Aerial crown-view tile of a tropical tree (Barro Colorado Island, Panama), acquired 20240813:
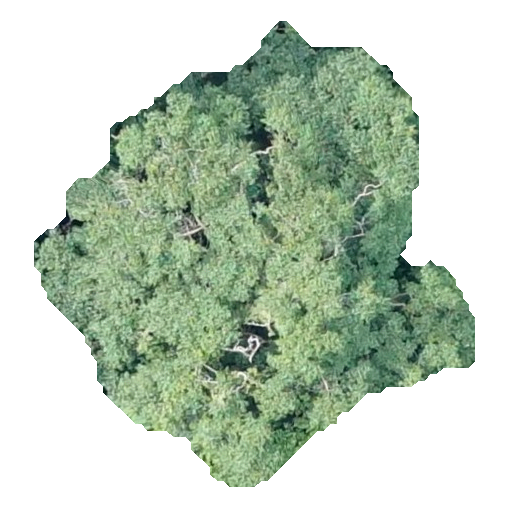
Species: Chrysophyllum cainito
GBIF accepted scientific name: Chrysophyllum cainito
Crown area: 189.911 m²